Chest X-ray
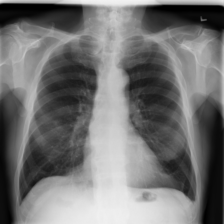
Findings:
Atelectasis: negative
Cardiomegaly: negative
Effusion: negative
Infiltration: negative
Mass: negative
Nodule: negative
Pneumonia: negative
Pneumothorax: negative
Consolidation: negative
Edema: negative
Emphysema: negative
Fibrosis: negative
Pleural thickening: negative
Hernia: negative